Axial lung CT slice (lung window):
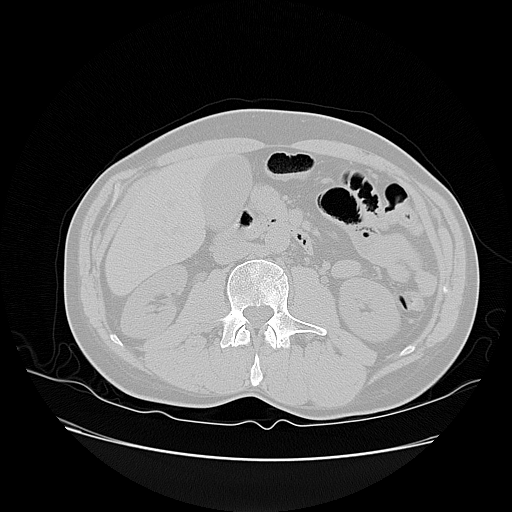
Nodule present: no